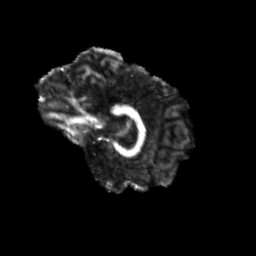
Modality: FA
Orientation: sagittal
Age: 21
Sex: male
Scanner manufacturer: siemens
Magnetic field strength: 3 T
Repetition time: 3.5 s
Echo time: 0.104 s